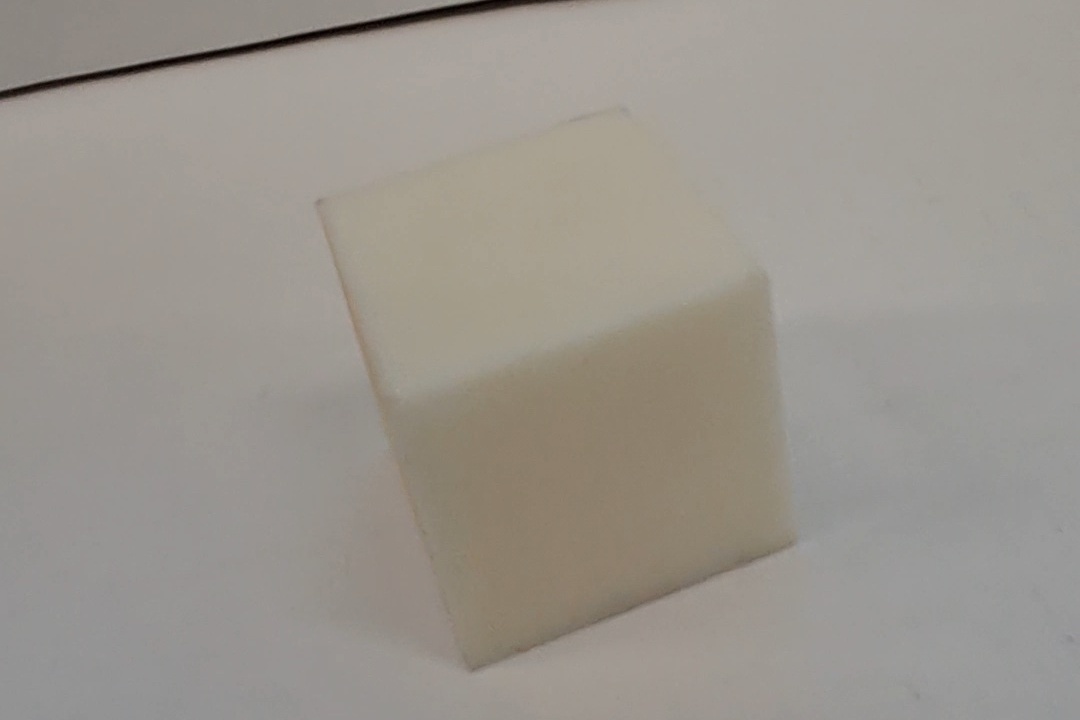
Label: Cuboid